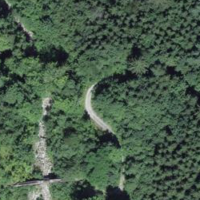
EUNIS habitat code: 43
Species observed at this site:
Cephalanthera damasonium